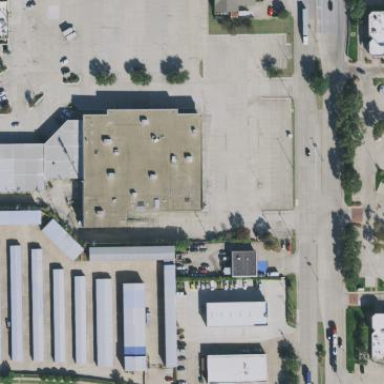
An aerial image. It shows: Building used as fitness center.